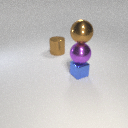
large purple metal sphere above small blue metal cube